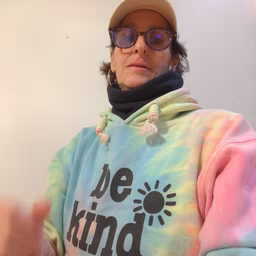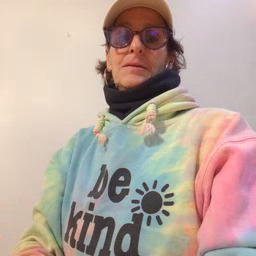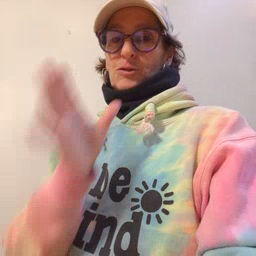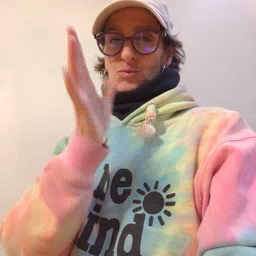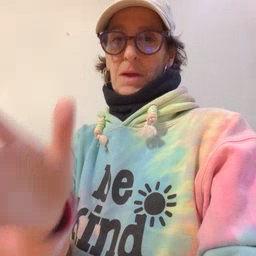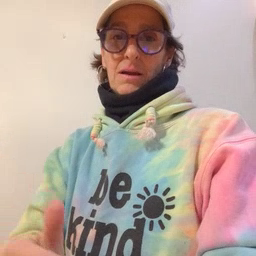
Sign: grandma